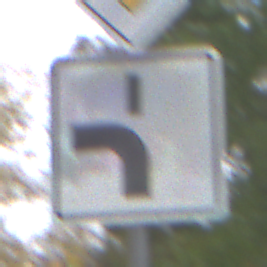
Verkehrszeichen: VerlaufVorfahrtsstrasse5
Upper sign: Vorfahrtsstrasse
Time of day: Midday
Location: Outdoor (Nature)
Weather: Overcast
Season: Autumn
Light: Natural